Question: Count the number of objects in the diagram.
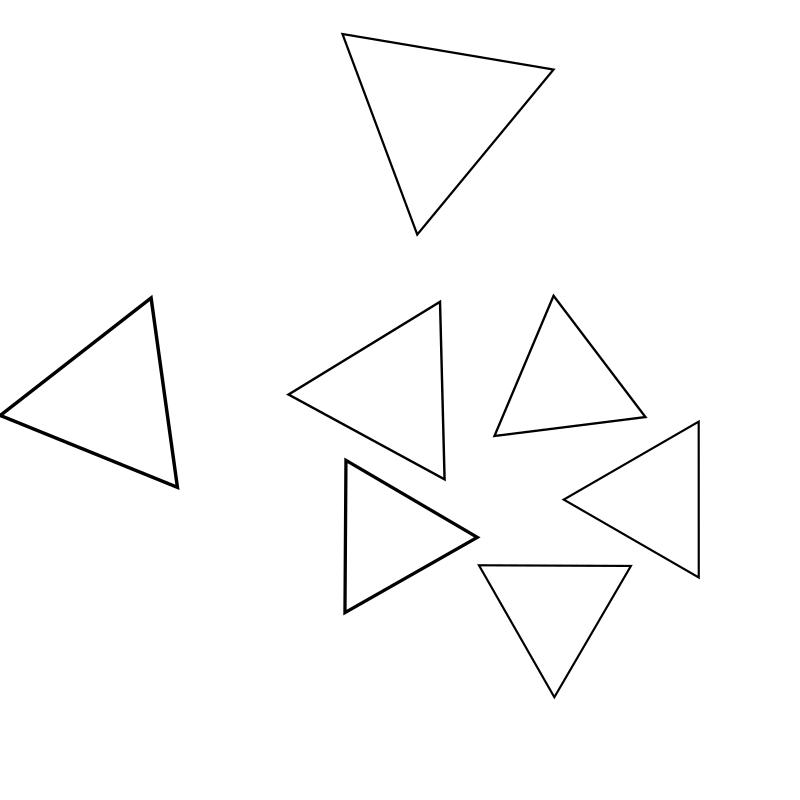
Answer: 7